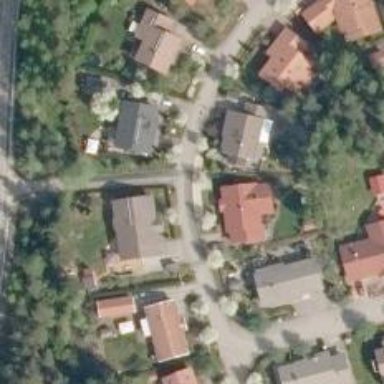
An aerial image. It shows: Living street.